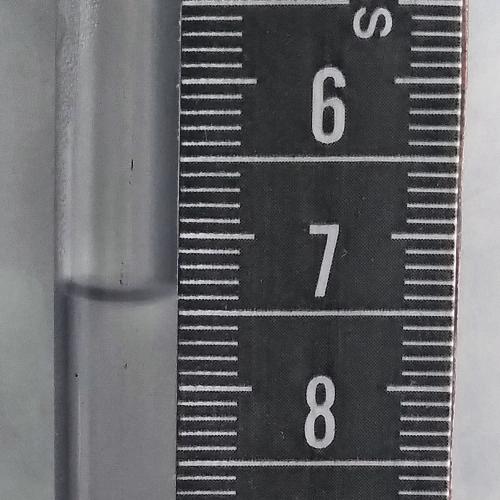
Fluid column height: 7.4 cm